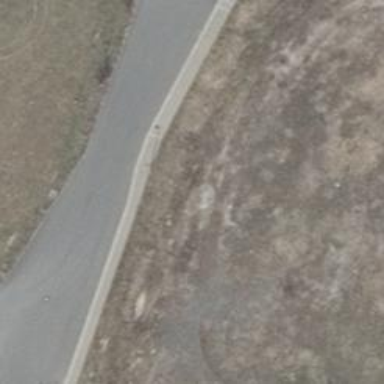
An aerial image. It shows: Sidewalk.